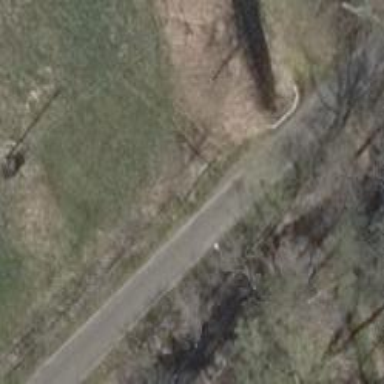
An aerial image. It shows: Emergency access point on the road.